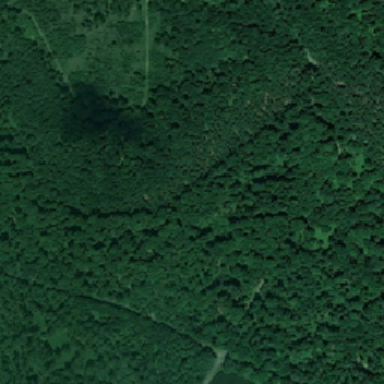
Some trees of this stretch of the jungle are short and others are tall and strong .